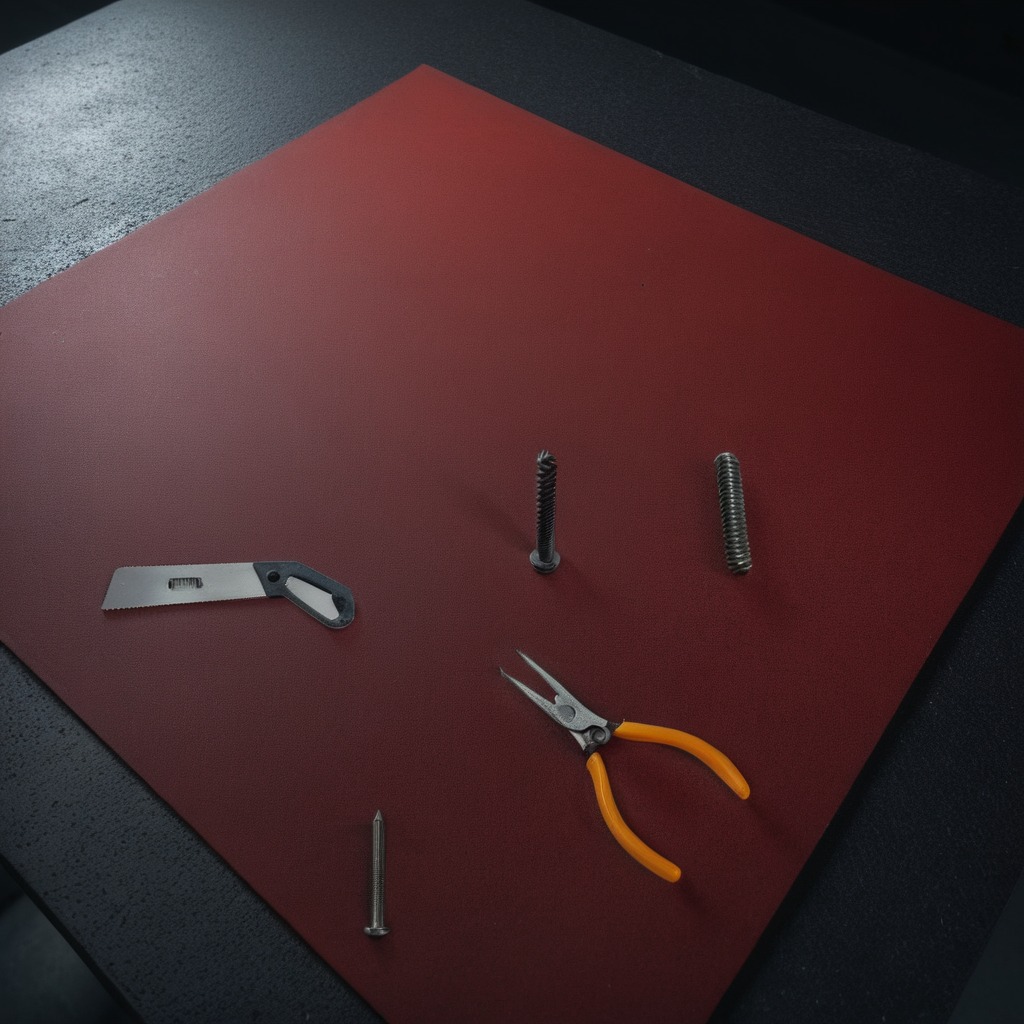
A metal machine screw, an iron nail, a pair of pliers, a coiled metal spring, and a handheld metal saw are lying on the clean granite tabletop covered with a red rubber mat inside a workshop at night dim ambient light soft shadows worn but beneath the mat.